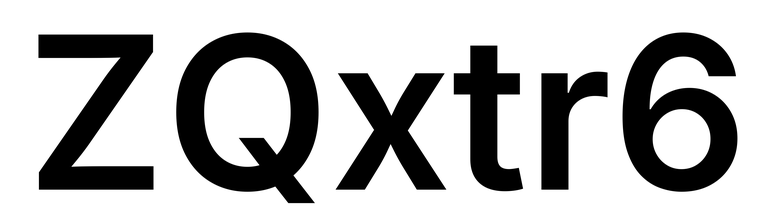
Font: Inter_SemiBold